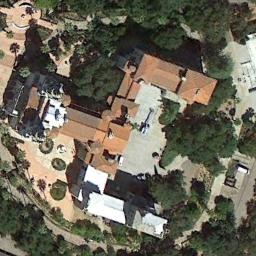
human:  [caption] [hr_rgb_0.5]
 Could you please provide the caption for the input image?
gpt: The palace is surrounded by trees .

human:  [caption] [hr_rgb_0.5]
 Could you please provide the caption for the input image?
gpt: The palace has some palaces of different colors is surrounded by some trees .

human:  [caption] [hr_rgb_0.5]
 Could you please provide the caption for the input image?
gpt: The palace is on the open place surrounded by trees .

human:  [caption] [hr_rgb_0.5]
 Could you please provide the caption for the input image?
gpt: The roofs of palaces are all red .

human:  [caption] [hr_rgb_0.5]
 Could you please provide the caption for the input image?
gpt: There are some green trees beside the brown palace .